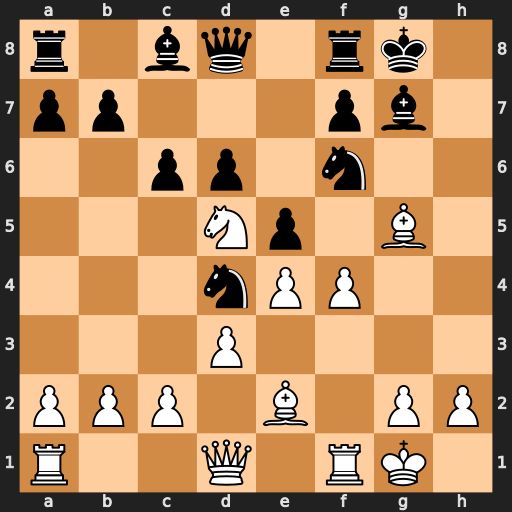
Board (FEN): r1bq1rk1/pp3pb1/2pp1n2/3Np1B1/3nPP2/3P4/PPP1B1PP/R2Q1RK1
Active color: w
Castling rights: -
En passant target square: -
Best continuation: fxe5 cxd5 exf6